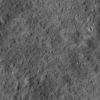
Atmospheric dust classification: not_dusty